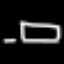
Label: bed